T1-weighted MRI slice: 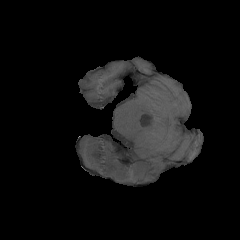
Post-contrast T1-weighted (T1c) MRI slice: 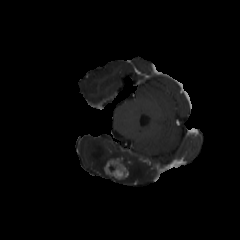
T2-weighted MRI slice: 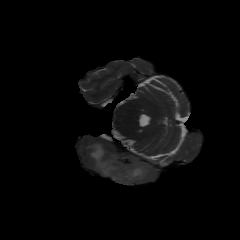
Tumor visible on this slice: yes